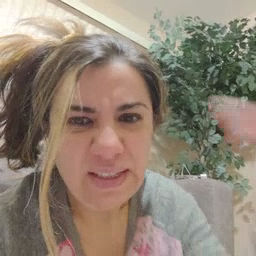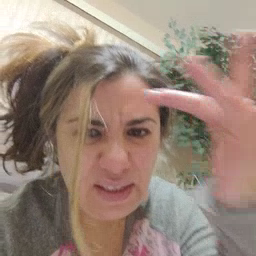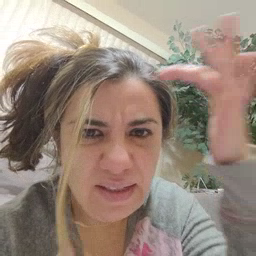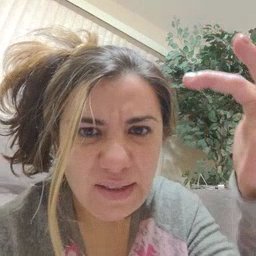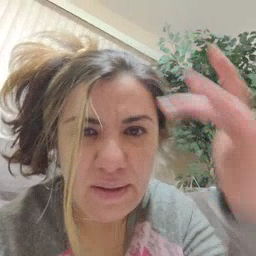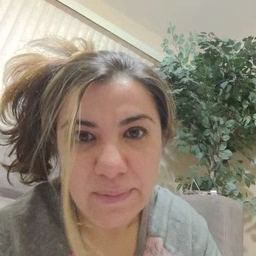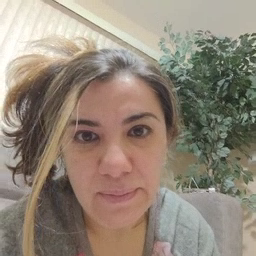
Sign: sick